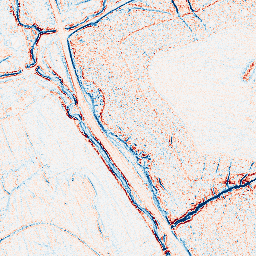
Category: edge_preserving
Decomposition family: anisotropic_diffusion
Decomposition parameters: iterations: 5
kappa: 100
gamma: 0.1
Upsampling method: lanczos
Upsampling parameters: scale: 4
Upsampling scale: 4